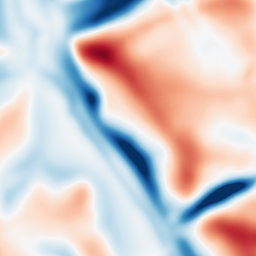
Category: multiscale
Decomposition family: dog
Decomposition parameters: sigma_low: 5
sigma_high: 20
Upsampling method: bicubic_3x
Upsampling parameters: scale: 3
Upsampling scale: 3